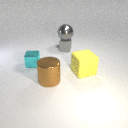
large brown metal cylinder to the right of small cyan metal cube